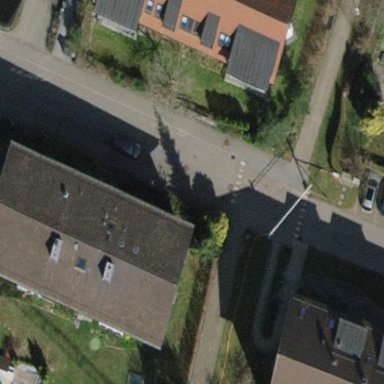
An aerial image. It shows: Pitched roof building.